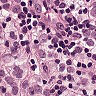
Metastatic tissue present: yes